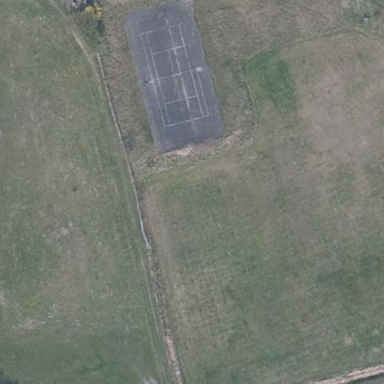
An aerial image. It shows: Tennis court on pitch designated for leisure land.